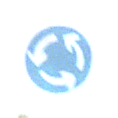
Verkehrszeichen: Kreisverkehr
Umgebung: Outdoor, RoadRail
Tageszeit: Midday
Wetter: PartlyCloudy
Licht: Natural
Jahreszeit: NotSpecified
Kontrast: HighContrast